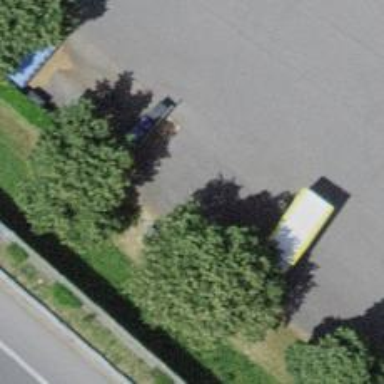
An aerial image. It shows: Recycling container in the area designated for recycling.